Question: I'm trying to send a POST to a server using loopj's <URL>. The following code is pretty standard but I can't get it to work.
I have debugged quite a bit and have checked the following:
- -
It appears that when 'HttpResponse response = client.execute(request, context);' is called in 'AsyncHttpRequest.makeRequest()' the request doesn't contain any params:
After looking at the code a little more it seems the POST params might be included in the entity or headergroup.

But the real problem is that I don't get any of the callbacks (see code below). The 'if' statement after the 'client.execute()' call never gets called (the breakpoint isn't triggered).
'''
RequestParams params = new RequestParams();
params.put("loginid", "user");
params.put("password", "pass");
params.put("deviceid", "deviceid");
AsyncHttpClient client = new AsyncHttpClient();
client.post(MDSettings.BASE_URL + "/user/login", params, new AsyncHttpResponseHandler() {
@Override
public void onSuccess(String response) {
Log.d(MDSettings.TAG, "MDConnectionManager - login - response: " + response);
singleton.connectionSuccessful(response, returnIndex);
}
@Override
public void onFailure(Throwable error, String content) {
Log.d(MDSettings.TAG, "MDConnectionManager - login - content: " + content);
singleton.connectionFailed("Login Failed", error.getMessage(), returnIndex);
}
});
'''
I'm using this lib because it lets me send files which I'll need later into this project. If there is another lib that does the same thing (and actually works) that'd be fine with me.
My question is: Why don't I get any callbacks and how can I fix this? Tell me when something isn't clear and I'll try to explain in more depth.
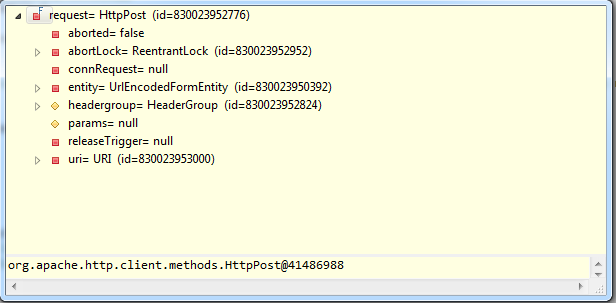
Answer: It seems my 'android.permission.INTERNET' entry was removed from the manifest file. After adding it again everything worked as expected. Every time something doesn't work I'll be checking my permissions.